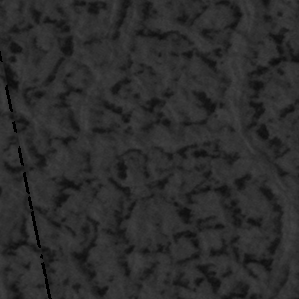
Label: frost